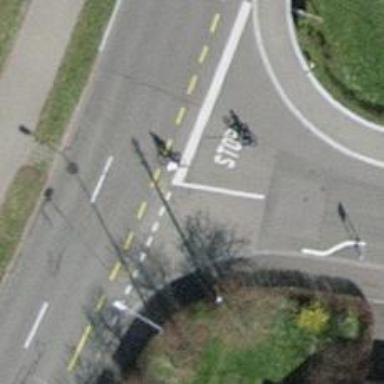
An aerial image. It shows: Stop road.